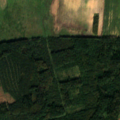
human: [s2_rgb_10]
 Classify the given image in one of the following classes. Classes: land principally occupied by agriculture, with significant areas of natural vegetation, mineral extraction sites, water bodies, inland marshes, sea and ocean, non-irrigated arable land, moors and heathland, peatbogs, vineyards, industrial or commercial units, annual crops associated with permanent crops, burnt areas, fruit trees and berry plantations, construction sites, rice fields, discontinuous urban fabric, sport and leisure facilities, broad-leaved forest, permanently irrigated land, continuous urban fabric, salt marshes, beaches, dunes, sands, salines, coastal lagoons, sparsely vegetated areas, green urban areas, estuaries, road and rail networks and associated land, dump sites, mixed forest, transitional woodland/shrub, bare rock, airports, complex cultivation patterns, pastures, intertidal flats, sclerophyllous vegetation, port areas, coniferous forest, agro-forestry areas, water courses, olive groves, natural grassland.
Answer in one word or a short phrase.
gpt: non-irrigated arable land, pastures, complex cultivation patterns, coniferous forest, mixed forest, transitional woodland/shrub